Question: I have this project where I need (on iOS) to detect simple geometric shapes inside an image.

After searching the internet I have concluded that the best tool for this is OpenCV. The thing is that up until two hours ago I had no idea what OpenCV is and I have never even remotely did anything involving image processing. My main experience is JS/HTML,C#,SQL,Objective-C...
Where do I start with this?
I have found this <URL> that I was able to digest and by reading already other stuff, I understand that OpenCV should return an Array of shapes with the points/corners, is this true? Also how will it represent a circle or a half circle?
Also what about the shape orientation?
Do you know of any Demo iOS project that can demonstrate a similar functionality?
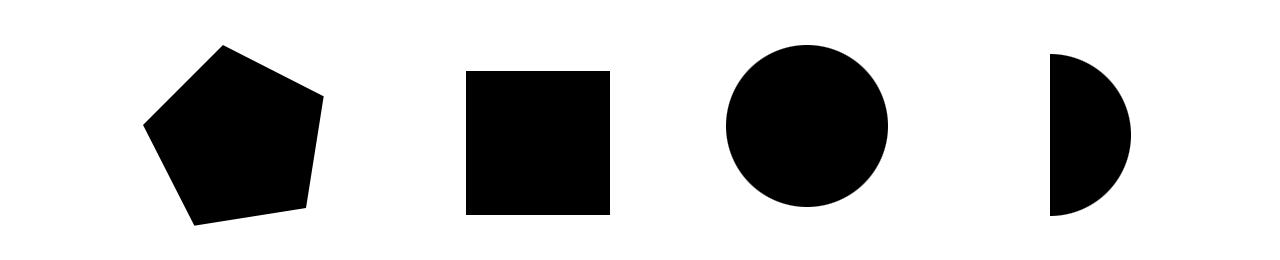
Answer: If you have only these regular shapes, there is a simple procedure as follows :
1. Find Contours in the image ( image should be binary as given in your question)
2. Approximate each contour using approxPolyDP function.
3. First, check number of elements in the approximated contours of all the shapes. It is to recognize the shape. For eg, square will have 4, pentagon will have 5. Circles will have more, i don't know, so we find it. ( I got 16 for circle and 9 for half-circle.)
4. Now assign the color, run the code for your test image, check its number, fill it with corresponding colors.
Below is my example in Python:
'''
import numpy as np
import cv2
img = cv2.imread('shapes.png')
gray = cv2.cvtColor(img, cv2.COLOR_BGR2GRAY)
ret,thresh = cv2.threshold(gray,127,255,1)
contours,h = cv2.findContours(thresh,1,2)
for cnt in contours:
approx = cv2.approxPolyDP(cnt,0.01*cv2.arcLength(cnt,True),True)
print len(approx)
if len(approx)==5:
print "pentagon"
cv2.drawContours(img,[cnt],0,255,-1)
elif len(approx)==3:
print "triangle"
cv2.drawContours(img,[cnt],0,(0,255,0),-1)
elif len(approx)==4:
print "square"
cv2.drawContours(img,[cnt],0,(0,0,255),-1)
elif len(approx) == 9:
print "half-circle"
cv2.drawContours(img,[cnt],0,(255,255,0),-1)
elif len(approx) > 15:
print "circle"
cv2.drawContours(img,[cnt],0,(0,255,255),-1)
cv2.imshow('img',img)
cv2.waitKey(0)
cv2.destroyAllWindows()
'''
Below is the output:

Remember, it works only for regular shapes.
Alternatively to find circles, you can use 'houghcircles'. You can find a <URL>.
, OpenCV devs are developing some iOS samples this summer, So visit their site : www.code.opencv.org and contact them.
You can find slides of their tutorial here : <URL>